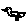
Label: bird